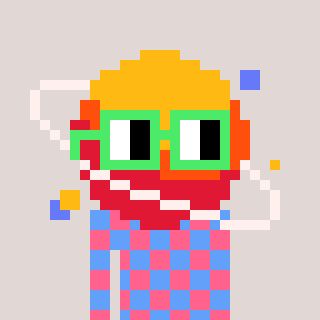
a pixel art character with square light green glasses, a saturn-shaped head and a blue-colored body on a warm background